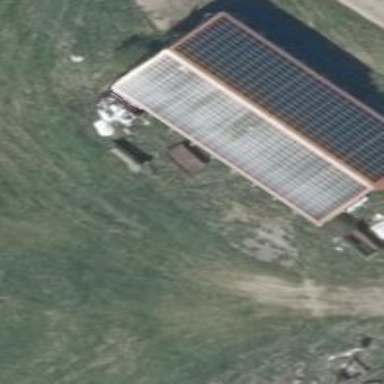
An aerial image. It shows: Solar photovoltaic panel generator producing electricity as small installation.